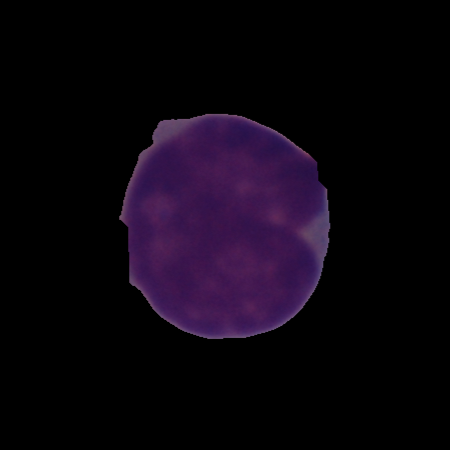
Label: cancer